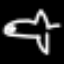
Label: airplane